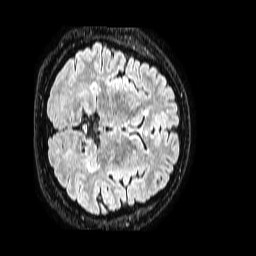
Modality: FLAIR
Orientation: axial
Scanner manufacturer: philips
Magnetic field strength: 1.5 T
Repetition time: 4.8 s
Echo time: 0.3 s